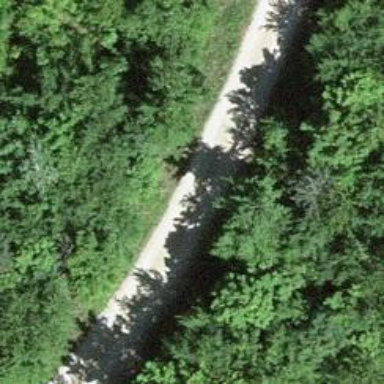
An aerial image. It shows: Service road with unpaved surface. The track type is grade 2.